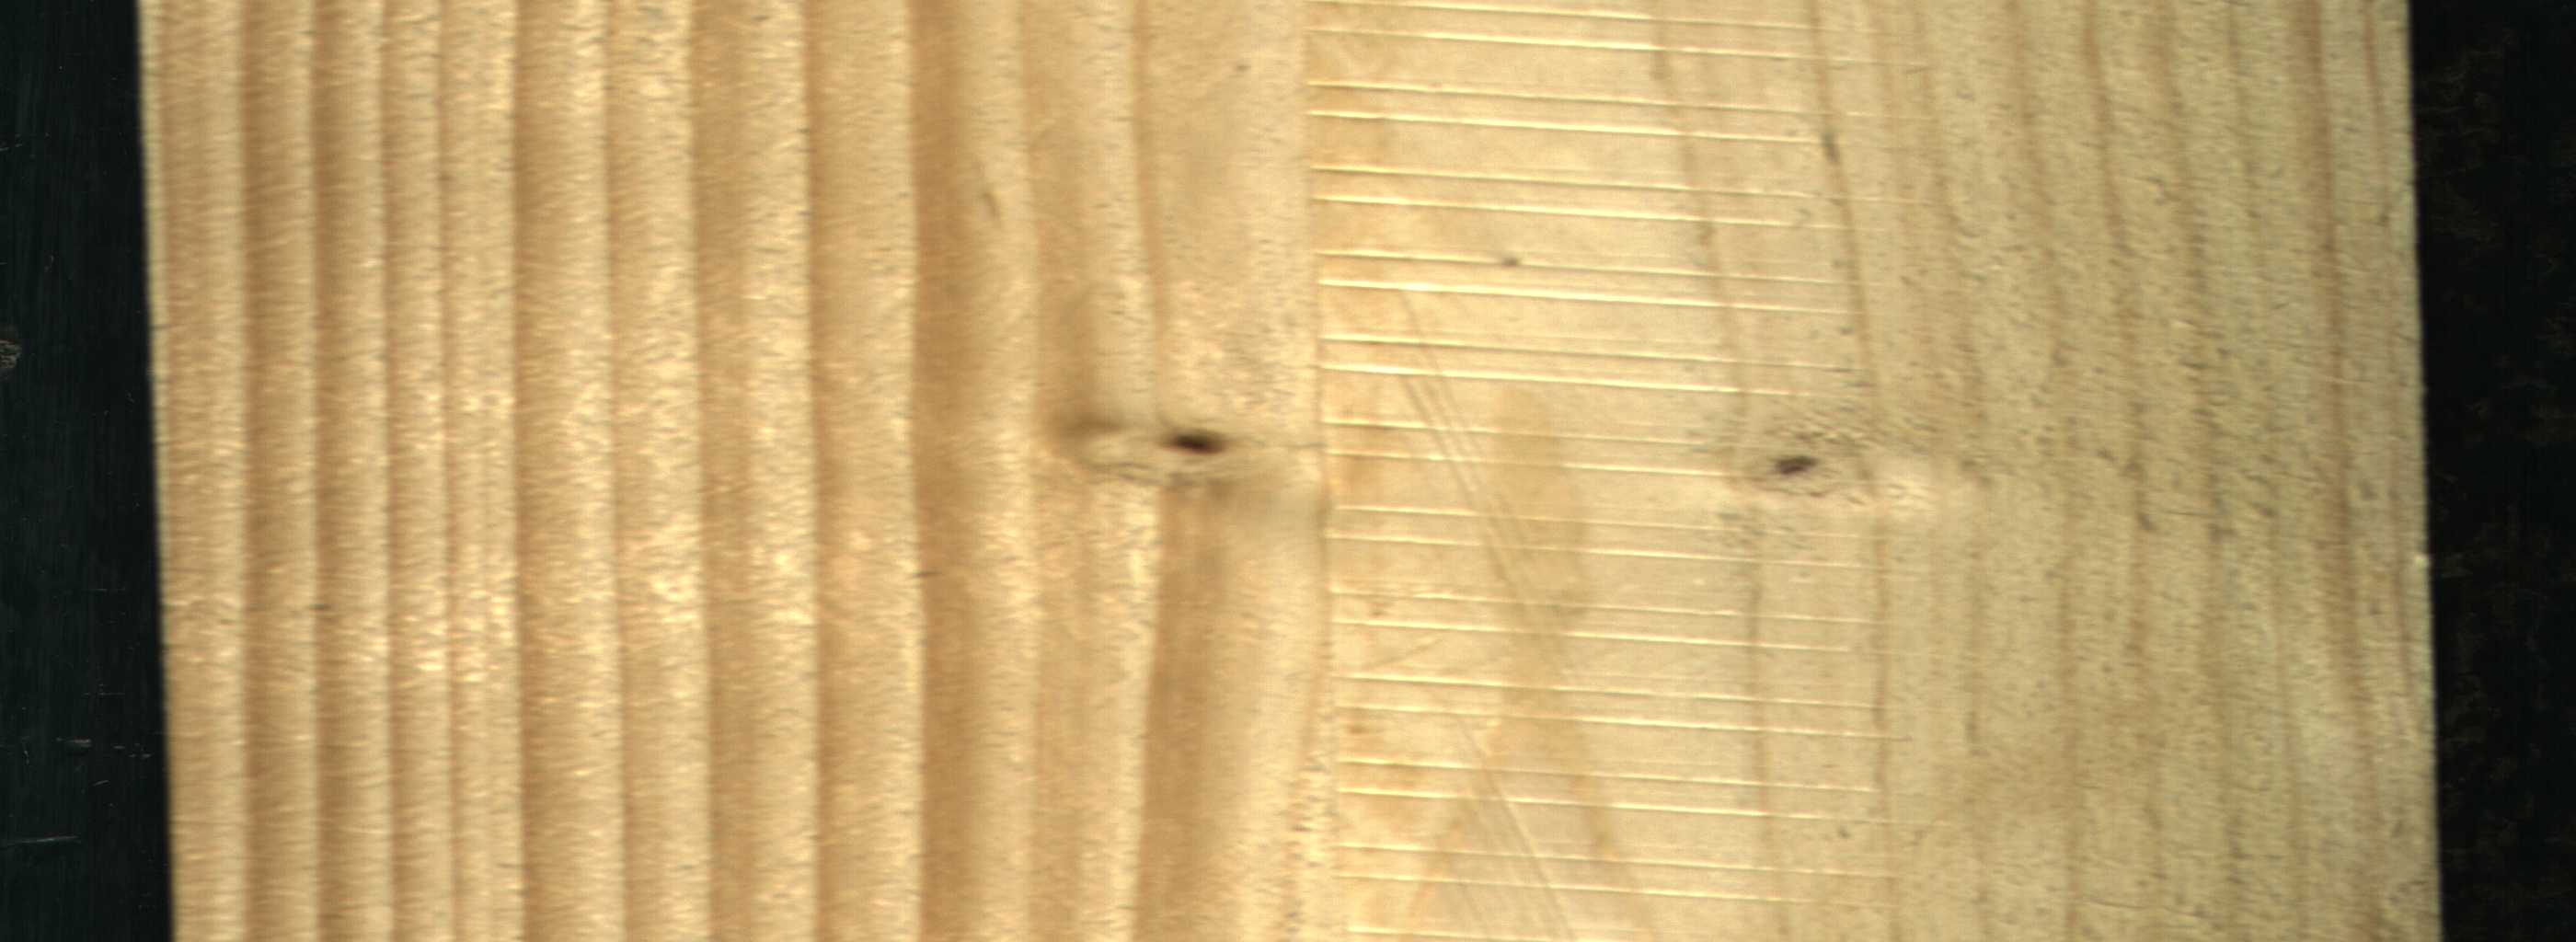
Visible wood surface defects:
Live_Knot
Live_Knot